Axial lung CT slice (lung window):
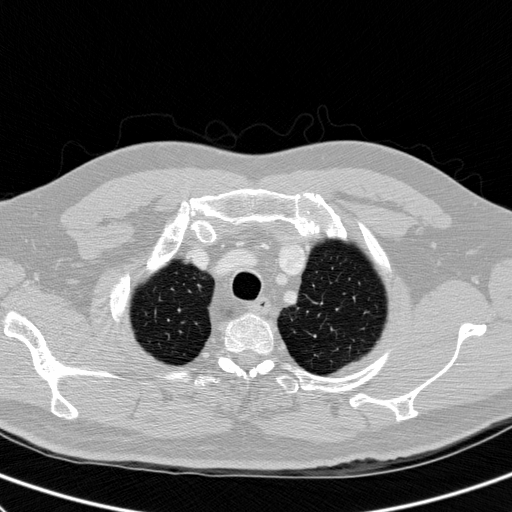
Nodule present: no